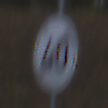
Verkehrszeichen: EndeGeschwindigkeit40
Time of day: MorningAfternoon
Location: Outdoor (Urban)
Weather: Overcast
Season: NotSpecified
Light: Natural